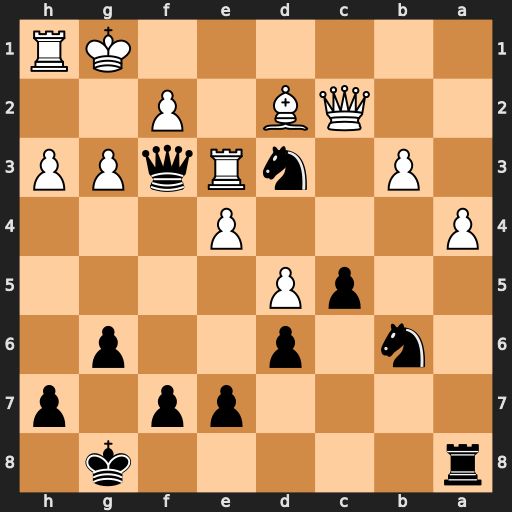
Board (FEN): r5k1/4pp1p/1n1p2p1/2pP4/P3P3/1P1nRqPP/2QB1P2/6KR
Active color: b
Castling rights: -
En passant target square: -
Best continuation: Qxf2#